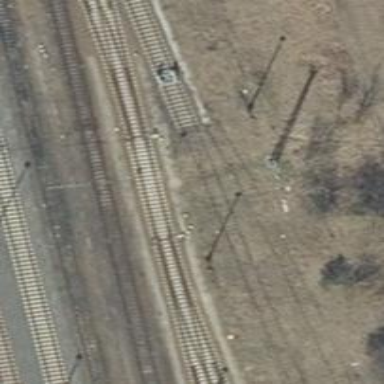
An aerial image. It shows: Railway switch.